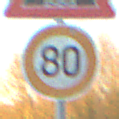
Verkehrszeichen: Geschwindigkeit80
Zusatzzeichen oben: BeweglicheBruecke
Umgebung: Outdoor, Nature
Tageszeit: SunriseSunset
Wetter: Clear
Licht: Natural
Jahreszeit: Winter
Kontrast: LowContrast